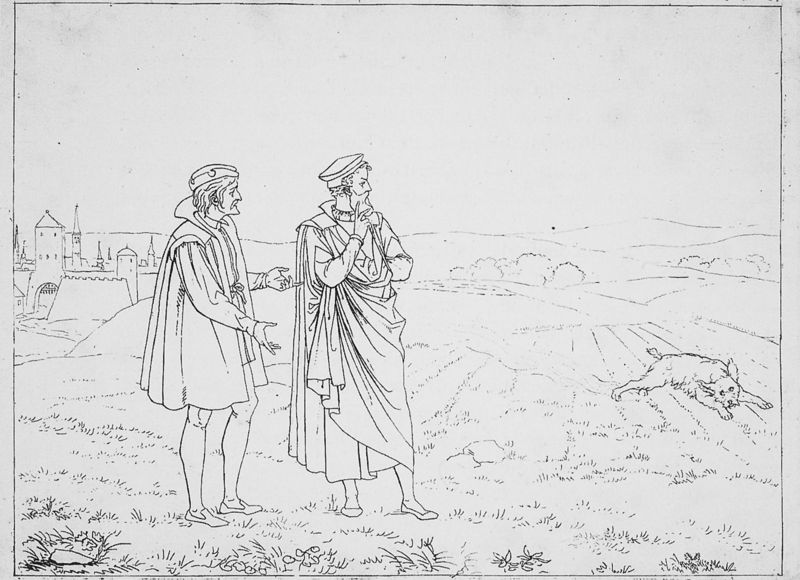
Titel: Umrisse zu Goethe’s Faust, Tafel 2
Künstler: Moritz Retzsch
Institution: Privatbesitz
Schlagwörter: himmel, menschen, stadt, geste, hut, hüte, männer, hund, schloss, wiese, gespräch, haube, mütze, mützen, arm, arme, feld, felder, renaissance, turm, acker, laufen, sprechen, talking, spielen, denkerpose, spiel, burg, türme, rennen, springen, toga, mittelalter, landscape, dog, town, schnabelschuhe, watching, zeichnnung, reformation, spanische mode, middle ages, two men, hundfeld, reforamtionsmode